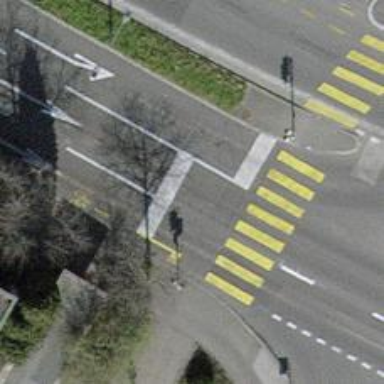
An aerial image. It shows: Road with traffic signals.